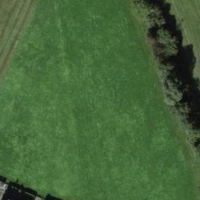
EUNIS habitat code: 24
Species observed at this site:
Cornus sanguinea